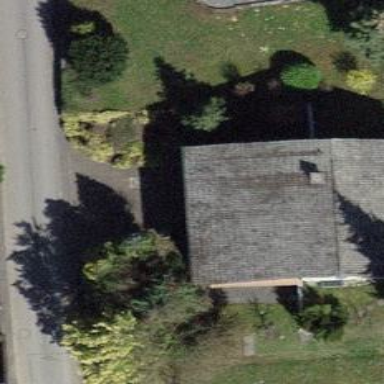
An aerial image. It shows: Building with tiled roof.